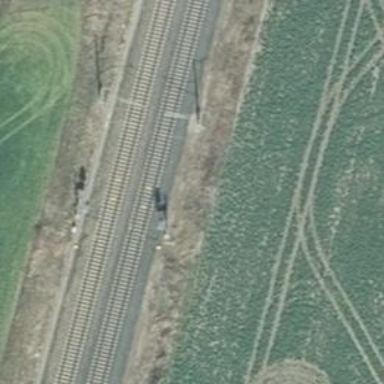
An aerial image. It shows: Railway track with contact line for electrification.